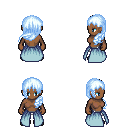
a pixel art fantasy rpg character, female body template, human, dark skin, overskirt, white pants, white cyan left-swept hairstyle, black shoes, four views (front, back, left, right), 2x2 character sprite sheet, small pixel art, hard edges, no anti-aliasing